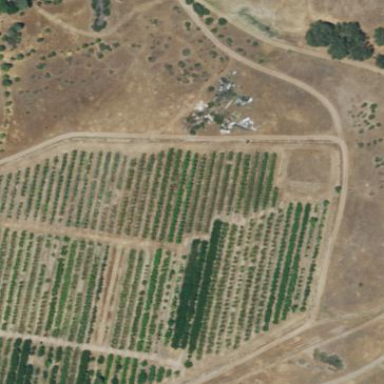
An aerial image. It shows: Vineyard with grape crops.